Field crop: maize
Growth stage: 2
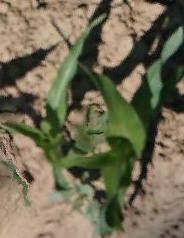
Species: maize